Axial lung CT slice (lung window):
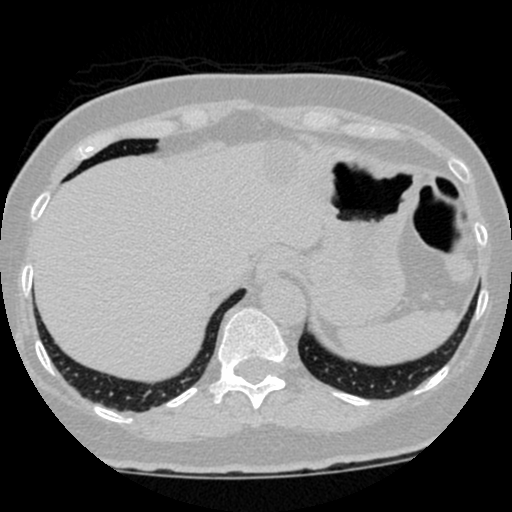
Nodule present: no